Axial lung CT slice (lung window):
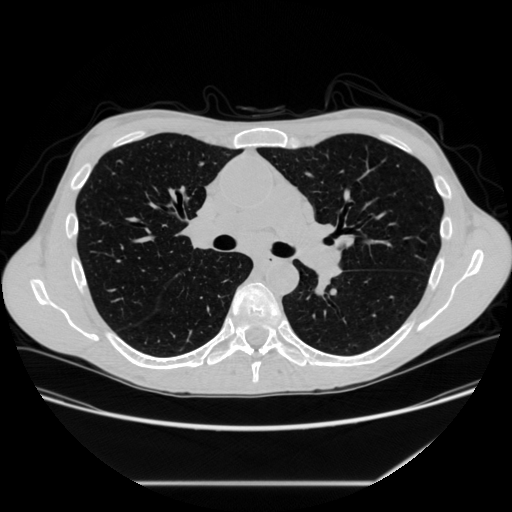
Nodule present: no